Aerial crown-view tile of a tropical tree (Barro Colorado Island, Panama), acquired 20250818:
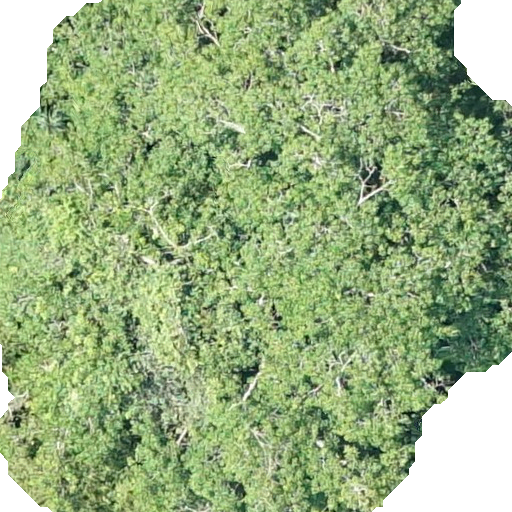
Species: Hura crepitans
GBIF accepted scientific name: Hura crepitans
Crown area: 415.0 m²